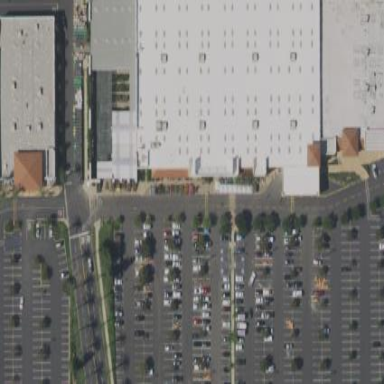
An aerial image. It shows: Retail building.